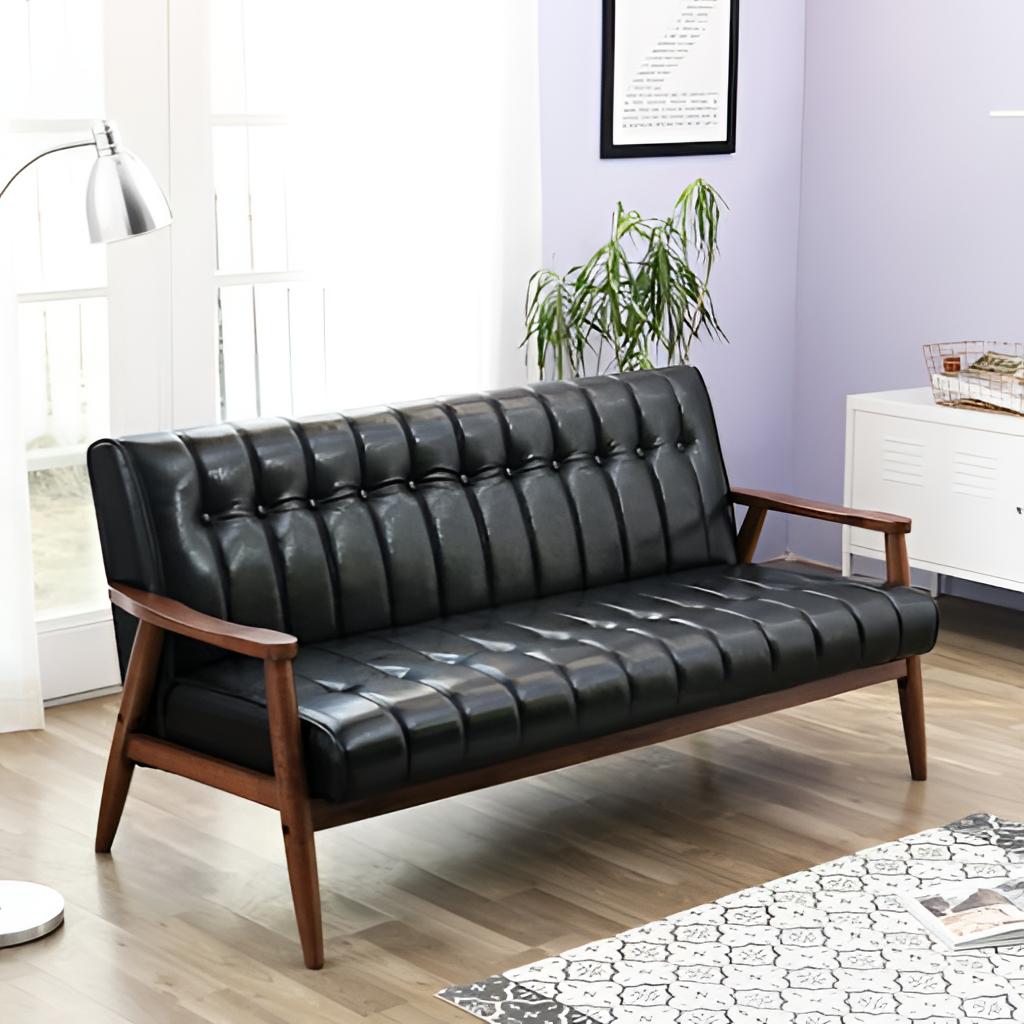
black leather sofa, living room, paint wallpaper, with solid pattern, mid-century modern, wood flooring, with plank pattern